Question: What is the result of this measurement?
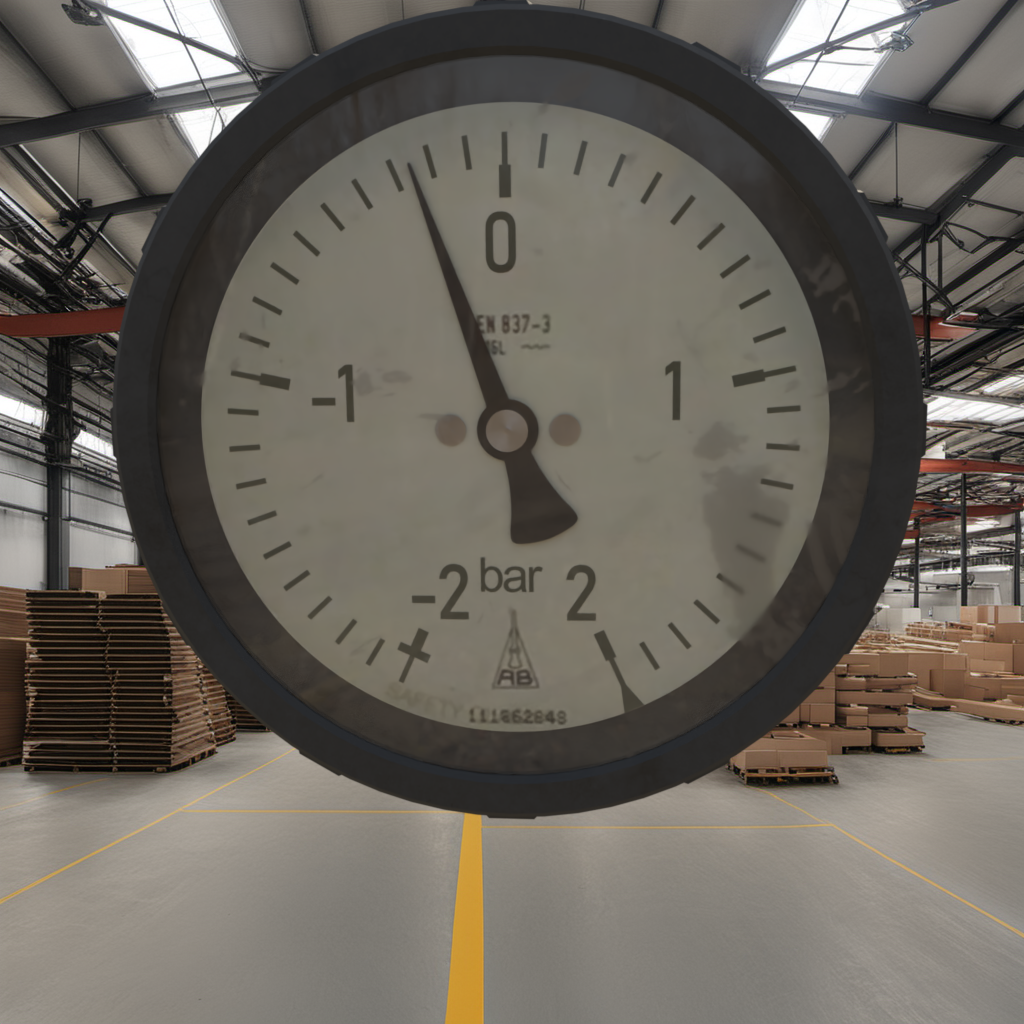
Answer: The result is -0.27
Question: What is the range of the measurement shown in the image?
Answer: The range is from -2 to 2
Question: What is the minimum and maximum reading range of this measurement?
Answer: The minimum value is -2 and the maximum value is 2